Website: macys
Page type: gifting
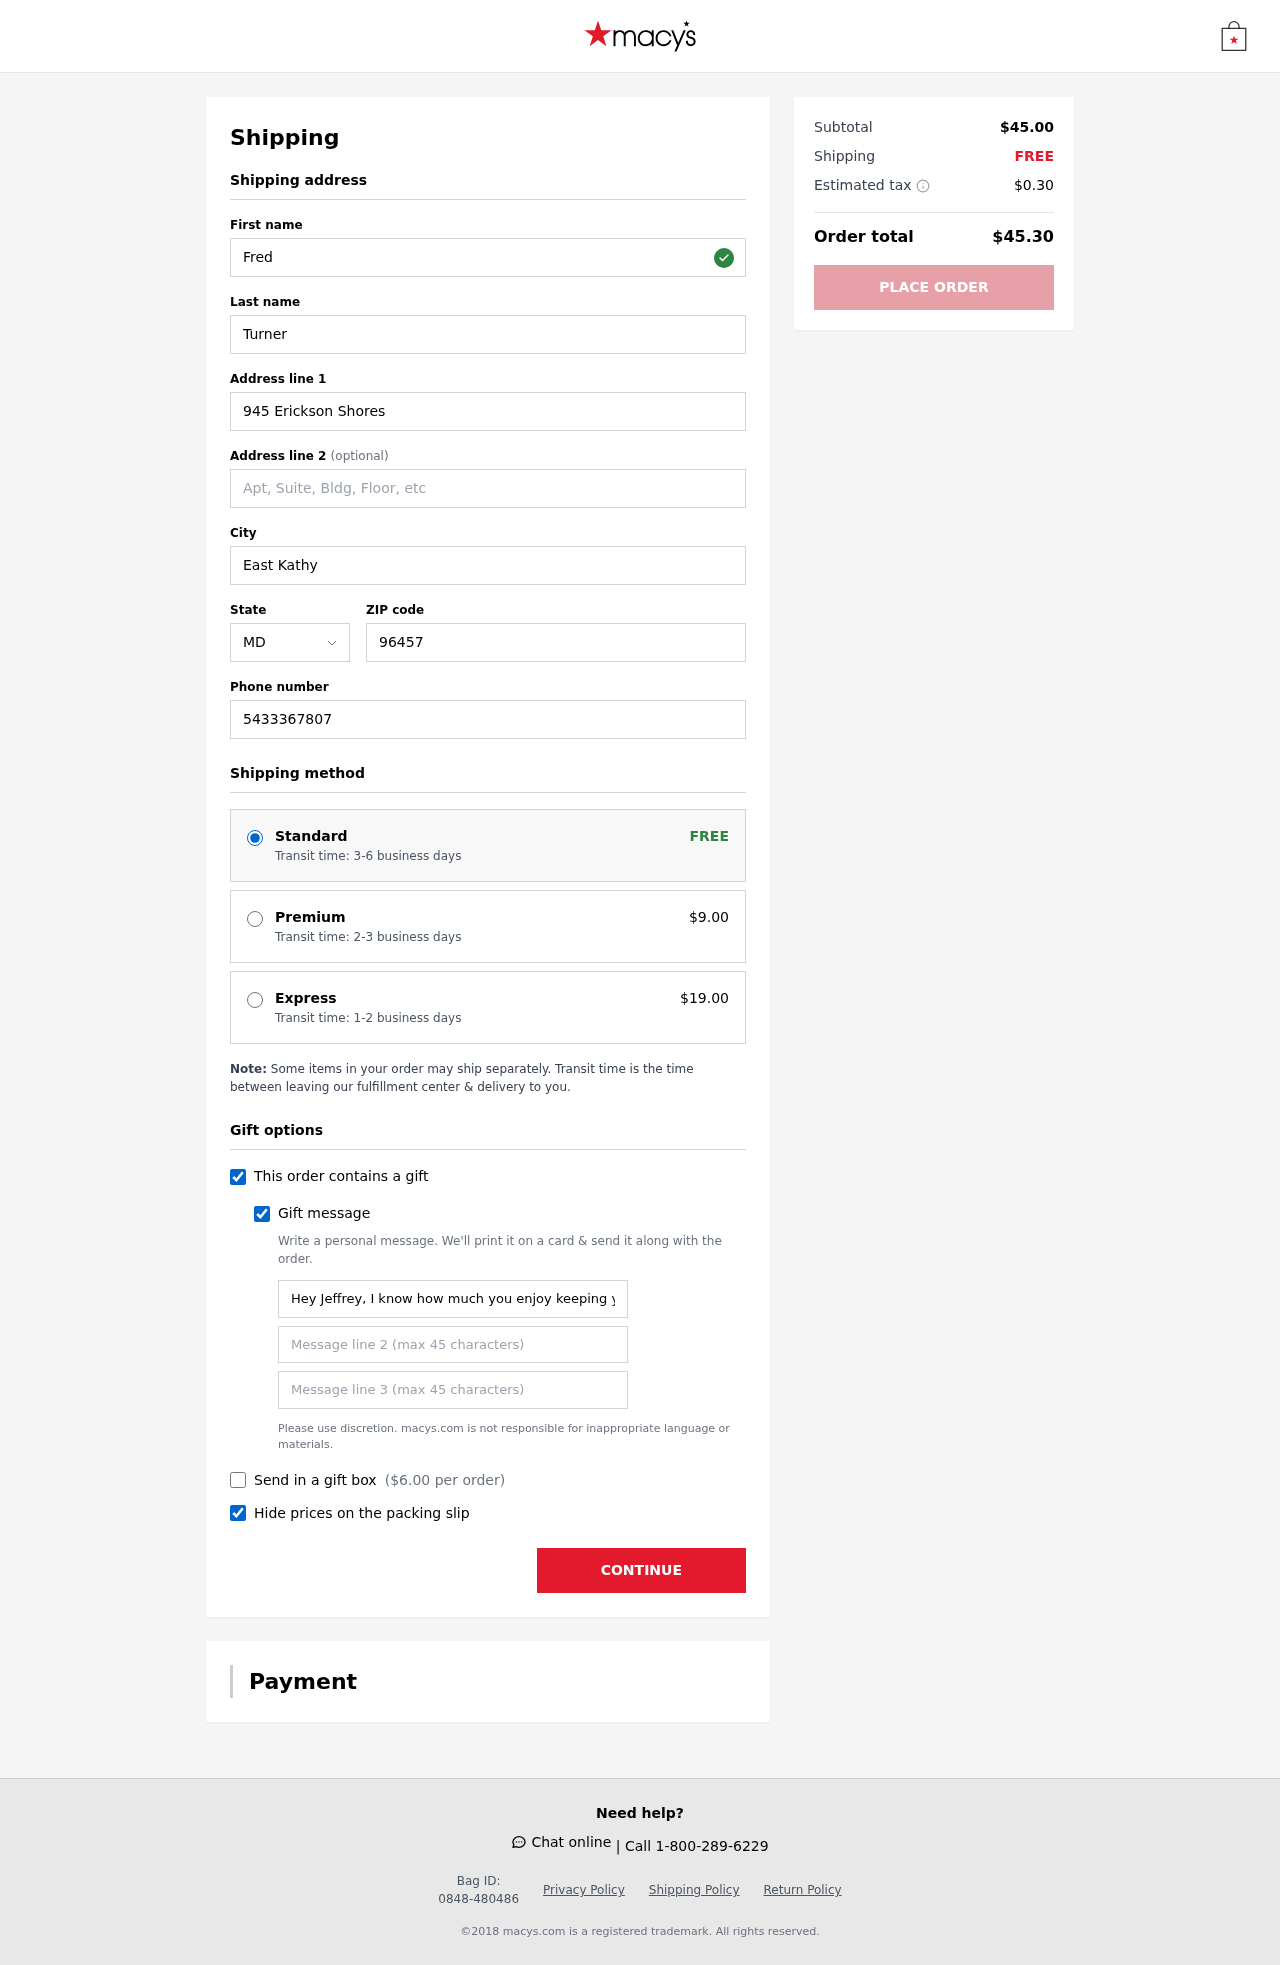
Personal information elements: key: PII_STATE_ABBR
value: MD
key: PII_FIRSTNAME
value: Fred
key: PII_LASTNAME
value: Turner
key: PII_STREET
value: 945 Erickson Shores
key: PII_CITY
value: East Kathy
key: PII_POSTCODE
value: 96457
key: PII_PHONE
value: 5433367807
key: PII_GIFT_MESSAGE
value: Hey Jeffrey, I know how much you enjoy keeping your garden in shape and sprucing up the yard, so I thought this would make your watering chores a breeze! Here’s to making your outdoor time even more enjoyable. Cheers!  Fred
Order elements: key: ORDER_SHIPPING_STANDARD
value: Transit time: 3-6 business days
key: ORDER_SHIPPING_PREMIUM
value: Transit time: 2-3 business days
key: ORDER_SHIPPING_PREMIUM_PRICE
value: $9.00
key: ORDER_SHIPPING_EXPRESS
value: Transit time: 1-2 business days
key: ORDER_SHIPPING_EXPRESS_PRICE
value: $19.00
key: ORDER_GIFT_BOX_PRICE
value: $6.00
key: ORDER_SUBTOTAL
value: $45.00
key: ORDER_SHIPPING_COST
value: FREE
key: ORDER_TAX
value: $0.30
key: ORDER_TOTAL
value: $45.30